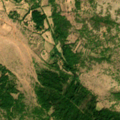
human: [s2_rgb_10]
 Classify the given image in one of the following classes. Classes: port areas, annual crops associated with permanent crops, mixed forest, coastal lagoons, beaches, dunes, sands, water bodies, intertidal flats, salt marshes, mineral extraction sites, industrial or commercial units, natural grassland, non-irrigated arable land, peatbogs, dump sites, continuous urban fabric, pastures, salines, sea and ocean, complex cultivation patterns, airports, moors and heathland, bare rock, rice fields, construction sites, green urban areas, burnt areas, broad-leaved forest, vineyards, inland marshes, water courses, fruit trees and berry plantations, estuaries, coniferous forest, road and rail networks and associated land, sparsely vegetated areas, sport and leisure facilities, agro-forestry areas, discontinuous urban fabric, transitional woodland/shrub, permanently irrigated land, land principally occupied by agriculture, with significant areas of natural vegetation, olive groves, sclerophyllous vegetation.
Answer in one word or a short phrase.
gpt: complex cultivation patterns, natural grassland, transitional woodland/shrub